Interaction volume radius: 5 \u00c5
Interaction volume height: 40 \u00c5
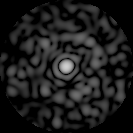
Disorder parameter: 0.8355